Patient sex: M
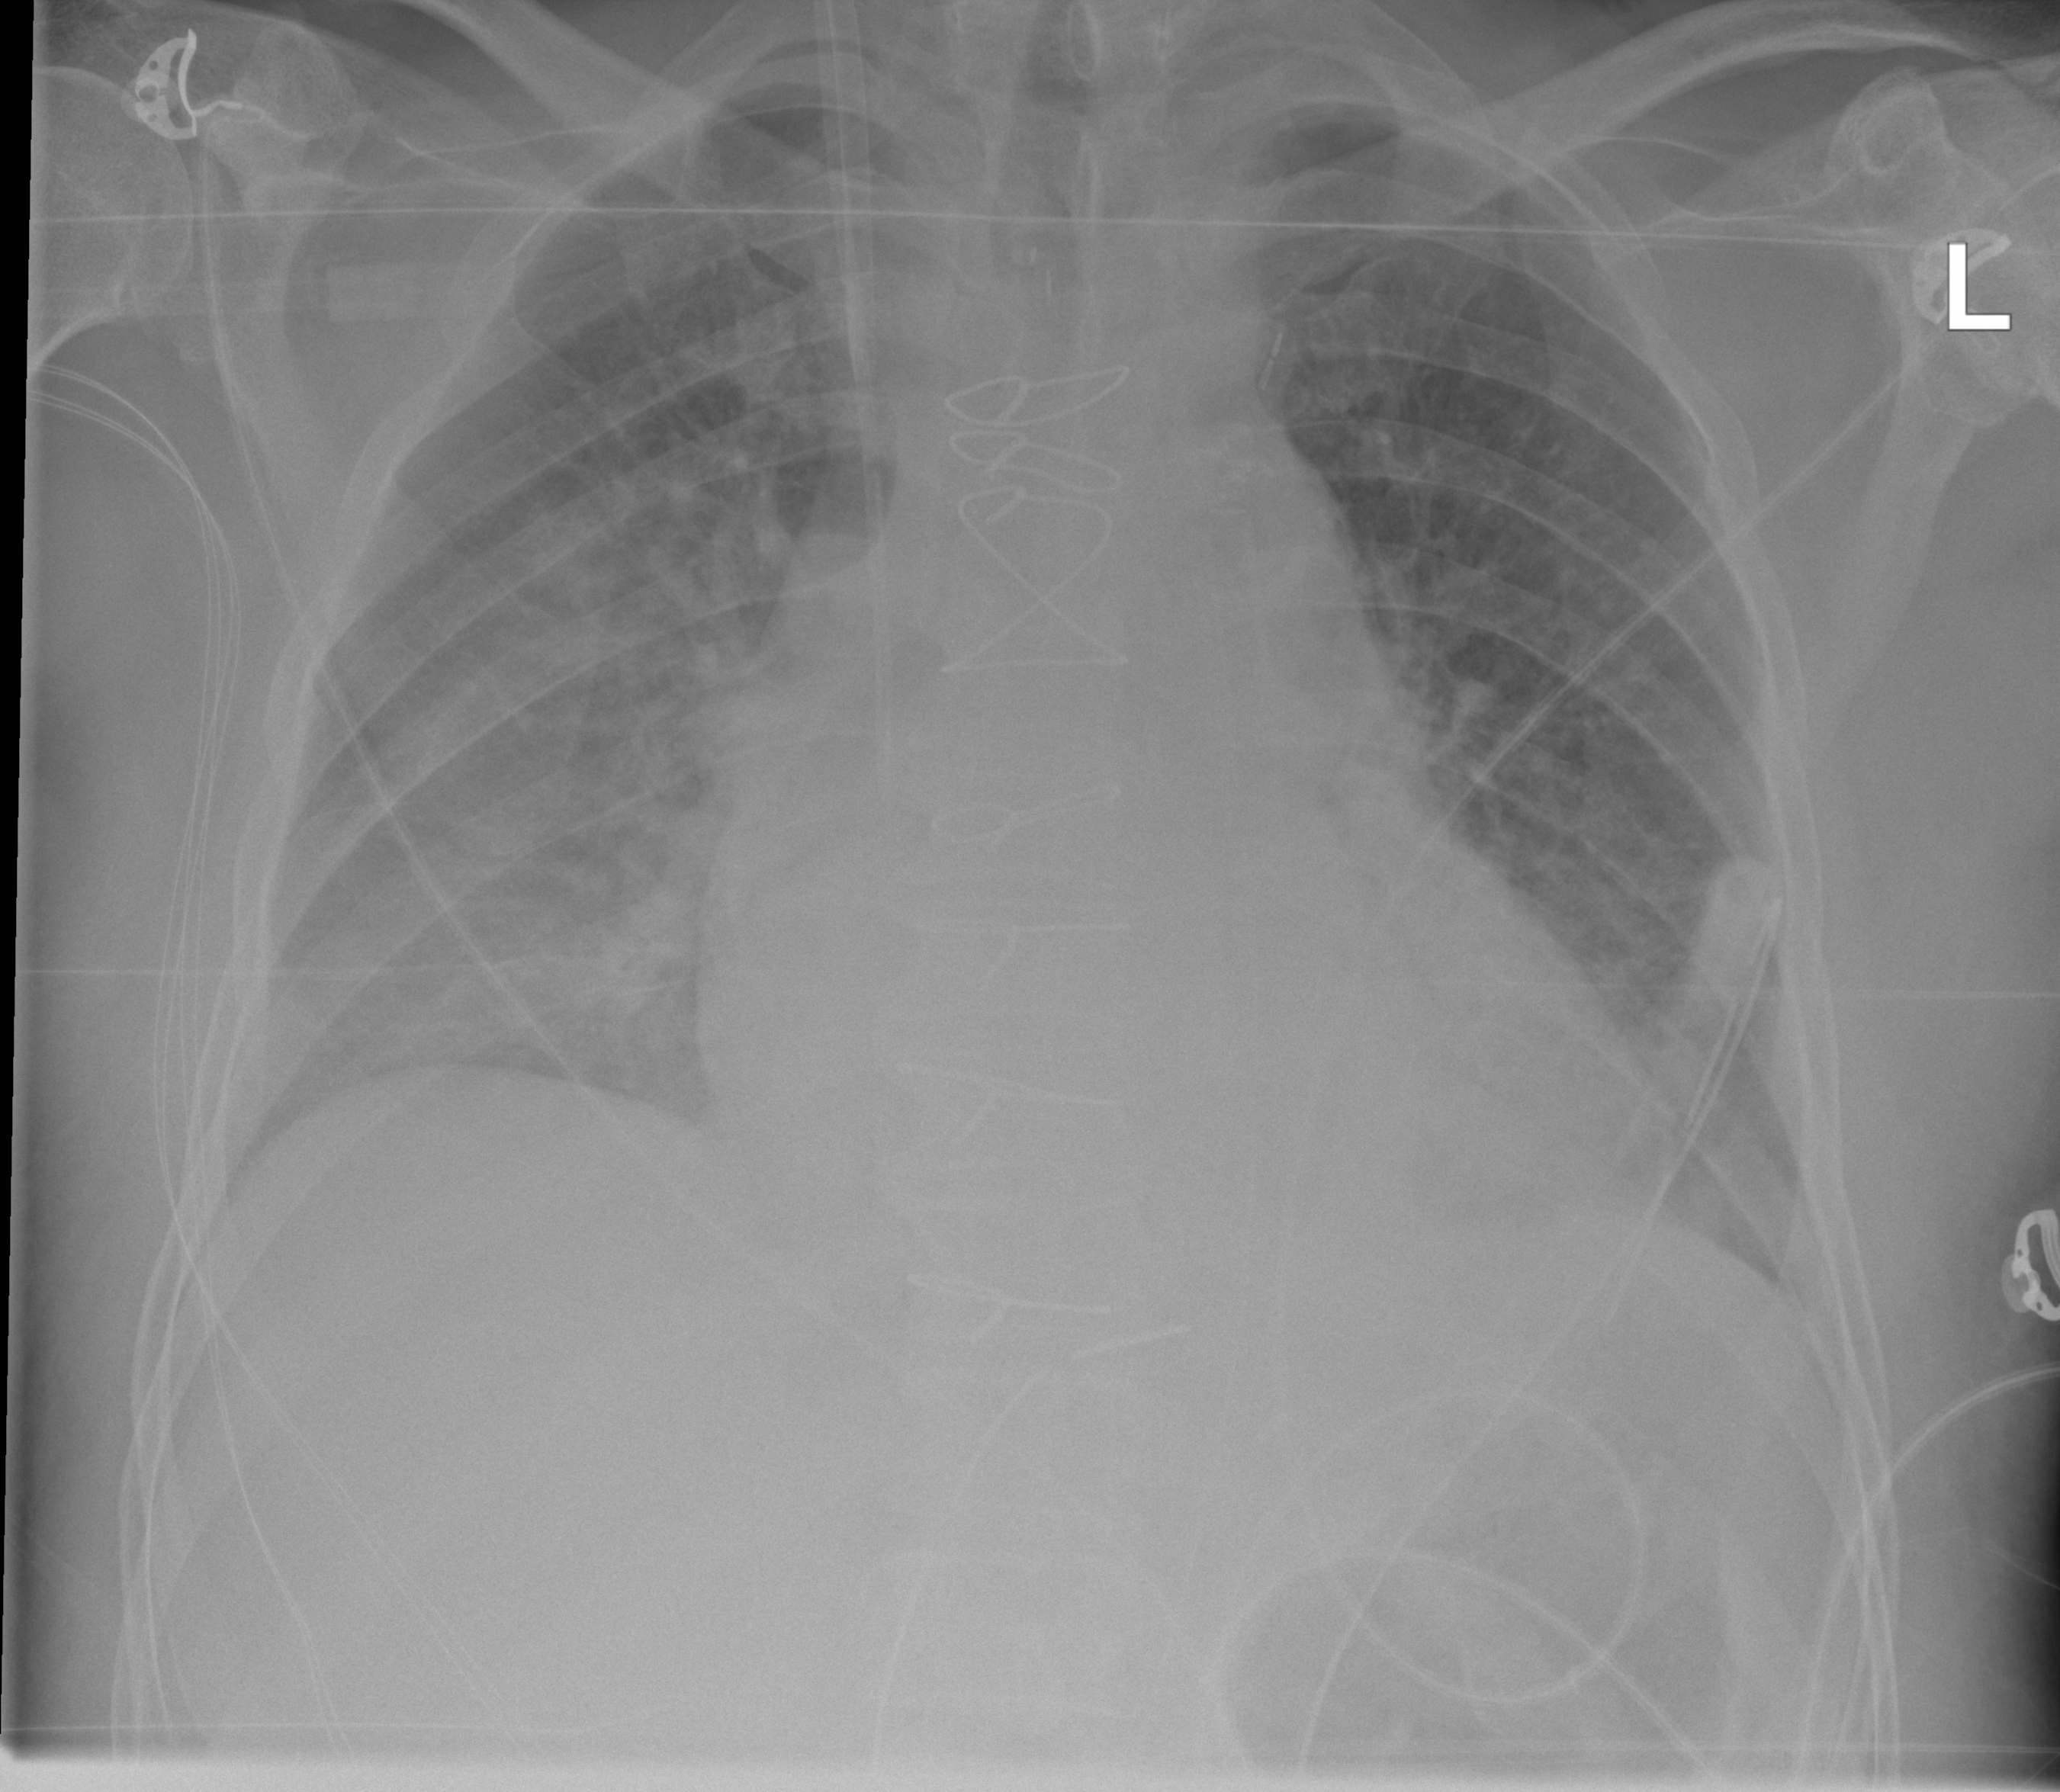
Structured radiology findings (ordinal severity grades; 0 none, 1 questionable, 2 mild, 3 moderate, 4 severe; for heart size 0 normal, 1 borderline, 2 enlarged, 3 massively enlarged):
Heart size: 1
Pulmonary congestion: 1
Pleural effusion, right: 2
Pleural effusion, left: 1
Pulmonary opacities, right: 0
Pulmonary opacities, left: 0
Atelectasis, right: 2
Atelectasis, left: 1